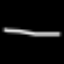
Label: line